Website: macys
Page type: delivery-shipping
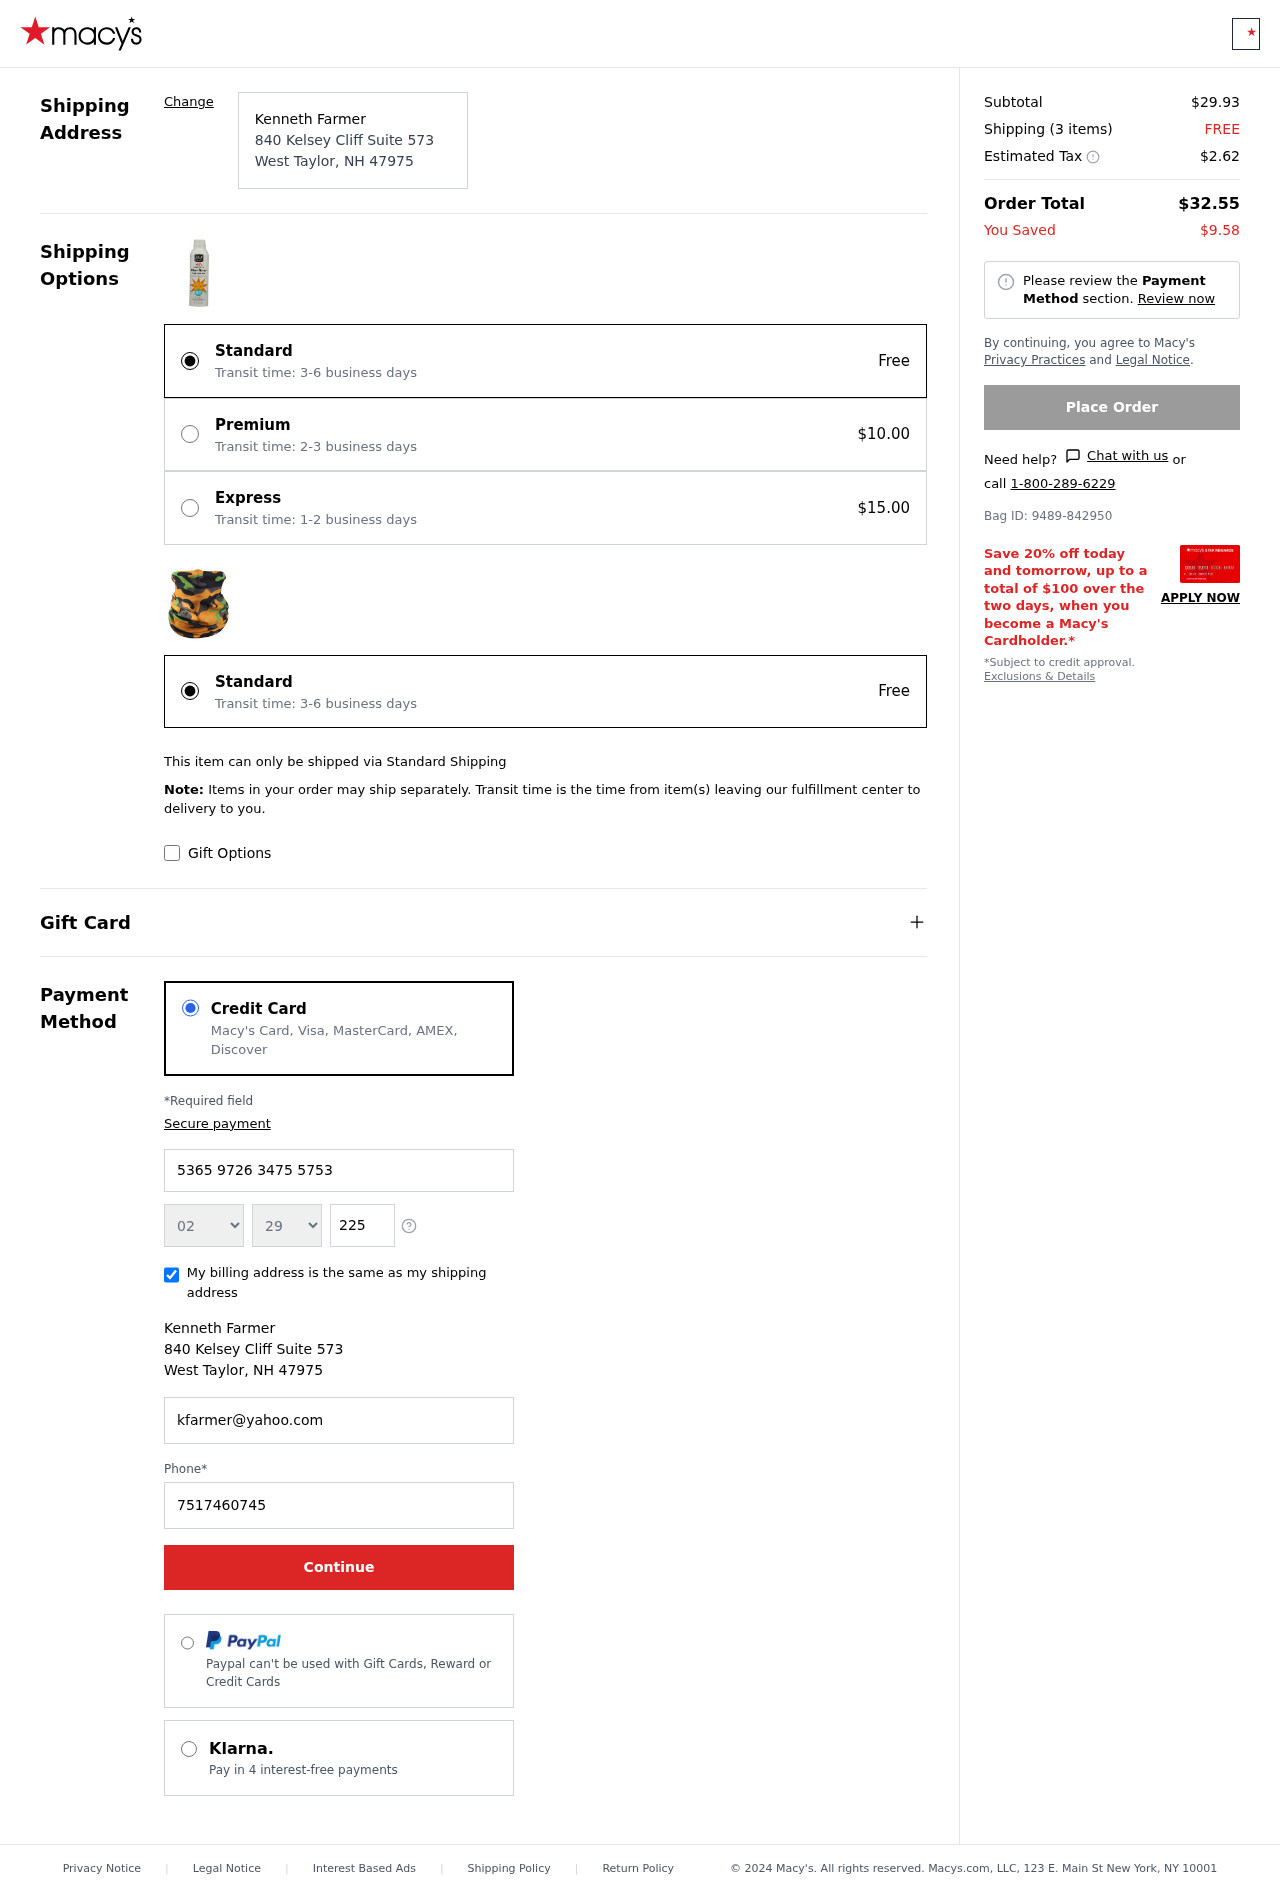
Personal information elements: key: PII_CARD_EXPIRY_MONTH
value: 02
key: PII_CARD_EXPIRY_YEAR
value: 29
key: PII_CITY
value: West Taylor
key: PII_CITY_STATE_ZIP
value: West Taylor, NH 47975
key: PII_FULLNAME
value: Kenneth Farmer
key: PII_POSTCODE
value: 47975
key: PII_STATE_ABBR
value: NH
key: PII_STREET
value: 840 Kelsey Cliff Suite 573
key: PII_CARD_NUMBER
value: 5365 9726 3475 5753
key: PII_CARD_CVV
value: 225
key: PII_EMAIL
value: kfarmer@yahoo.com
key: PII_PHONE
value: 7517460745
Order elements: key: ORDER_SUBTOTAL
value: $29.93
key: ORDER_NUM_ITEMS
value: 3
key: ORDER_SHIPPING_COST
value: FREE
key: ORDER_TAX
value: $2.62
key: ORDER_TOTAL
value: $32.55
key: ORDER_SAVINGS
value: $9.58
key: ORDER_BAG_ID
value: Bag ID: 9489-842950